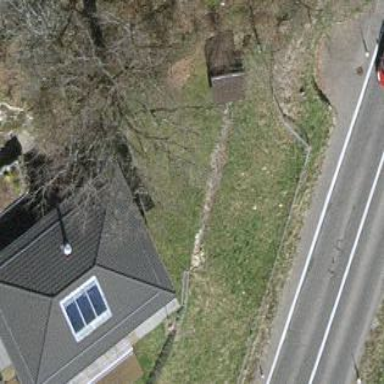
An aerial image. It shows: Simple house.